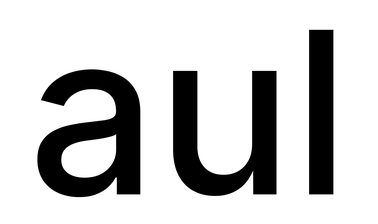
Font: Inter_Medium